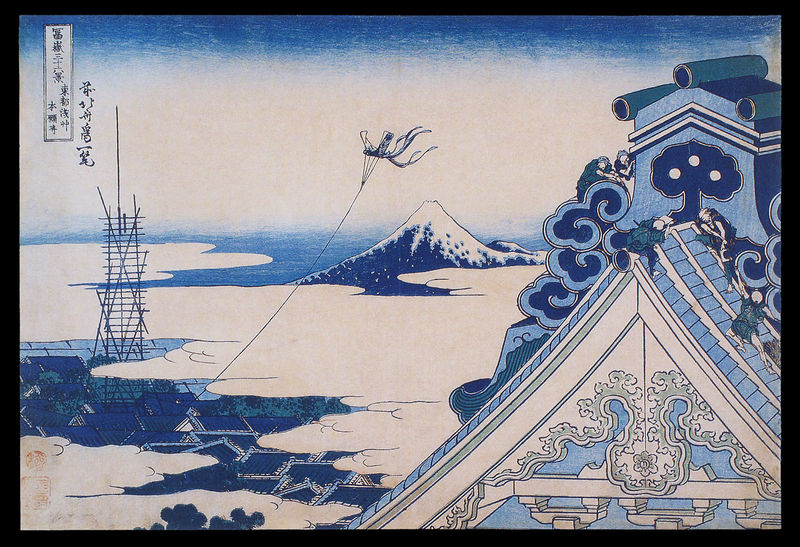
Titel: 36 Ansichten des Fuji
Künstler: Katsushika Hokusai
Institution: Honolulu, Honolulu Academy of Arts
Schlagwörter: berg, blau, himmel, weiß, wolken, menschen, stadt, dach, haus, schnee, leute, personen, holzschnitt, japan, schrift, dächer, leiter, gerüst, asiatisch, drachen, gibel, futschi